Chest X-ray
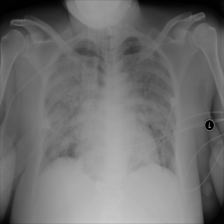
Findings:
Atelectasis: negative
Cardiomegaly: negative
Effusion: negative
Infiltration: negative
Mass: negative
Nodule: negative
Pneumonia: negative
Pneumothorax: negative
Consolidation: negative
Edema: negative
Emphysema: negative
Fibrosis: negative
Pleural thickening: negative
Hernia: negative